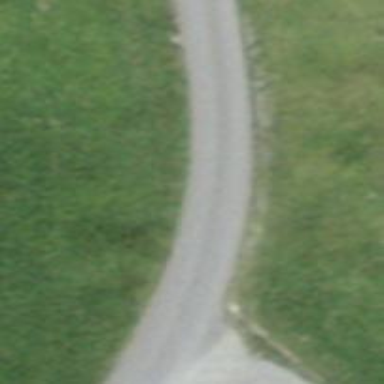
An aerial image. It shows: Residential road.